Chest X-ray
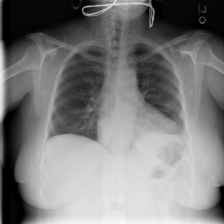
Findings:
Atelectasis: negative
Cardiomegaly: negative
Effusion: negative
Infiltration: negative
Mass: negative
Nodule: negative
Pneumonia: negative
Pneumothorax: negative
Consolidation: negative
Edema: negative
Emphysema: negative
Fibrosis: negative
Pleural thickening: negative
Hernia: negative